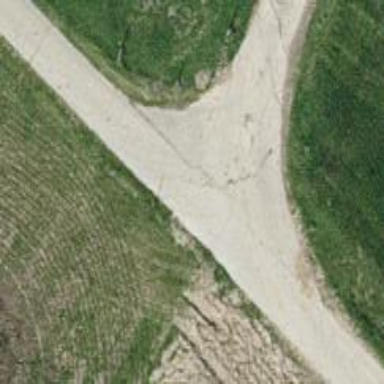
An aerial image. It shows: Service road with grade 1 tracktype.